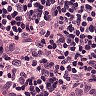
Metastatic tissue present: no